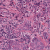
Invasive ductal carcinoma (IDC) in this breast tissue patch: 0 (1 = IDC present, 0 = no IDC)